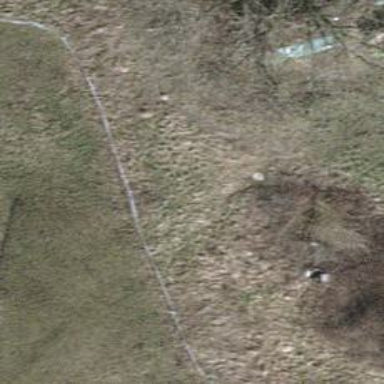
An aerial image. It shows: Culvert tunnel passing through ditch.